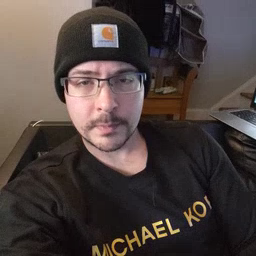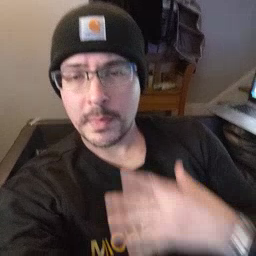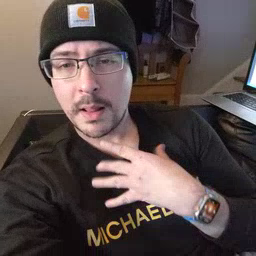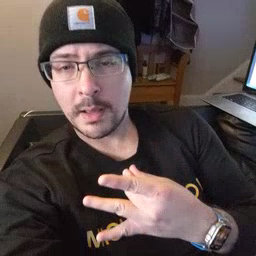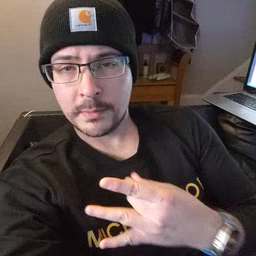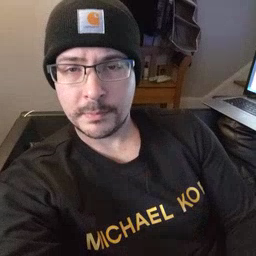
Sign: like